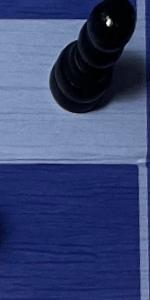
Label: Empty